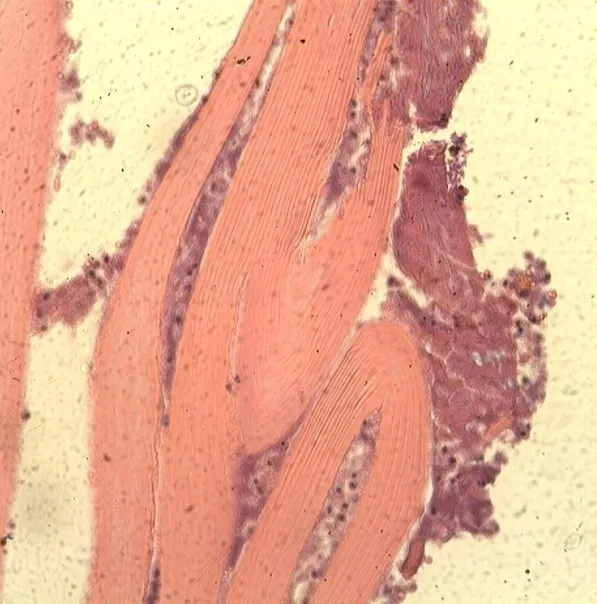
Histopathologic specimen.
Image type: pathology (h&e)